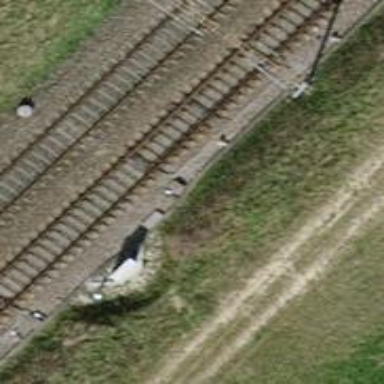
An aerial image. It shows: Railway switch.